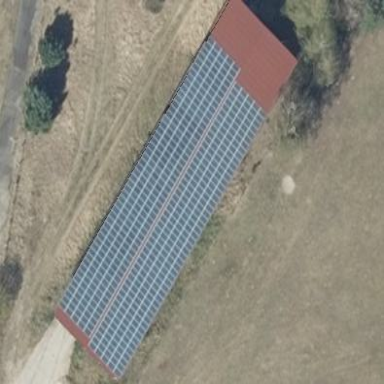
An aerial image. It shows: Solar photovoltaic panel generating electricity. It is small installation located on building.